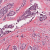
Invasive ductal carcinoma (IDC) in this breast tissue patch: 1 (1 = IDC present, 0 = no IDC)